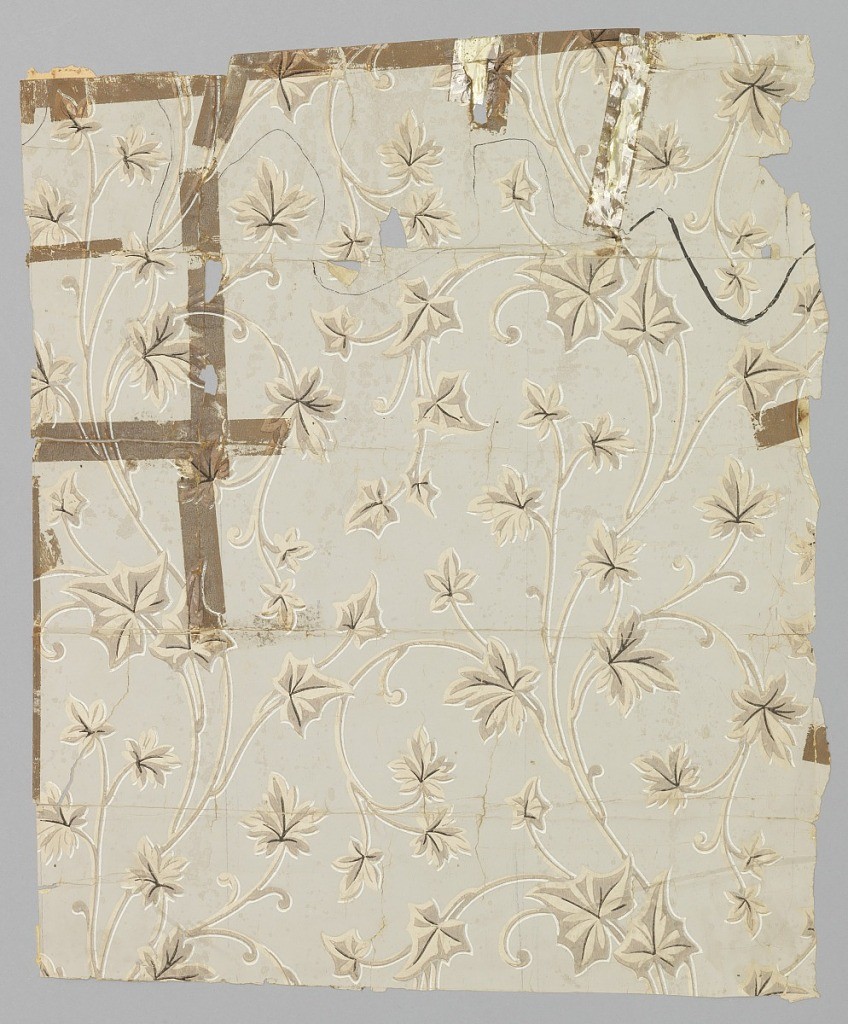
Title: Sidewall
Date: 1850–70
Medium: Block-printed on satin ground
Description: Scrolling ivy design. Printed in gray, black and white on tan satin ground. Original documents for "Climbing Ivy".